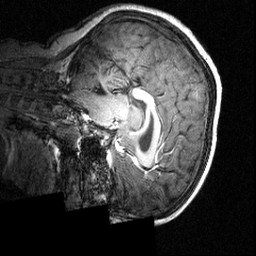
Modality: T1w
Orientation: sagittal
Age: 12
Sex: male
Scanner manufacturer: siemens
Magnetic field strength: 3.951 T
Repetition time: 1.5 s
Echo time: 0.00335 s